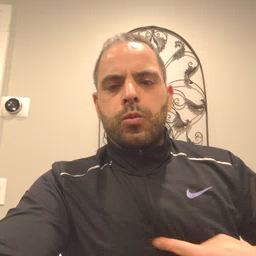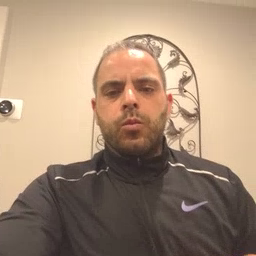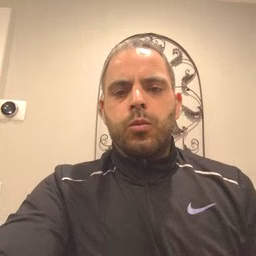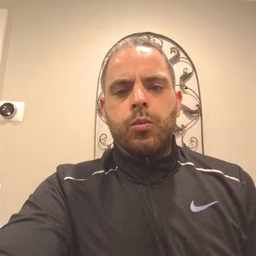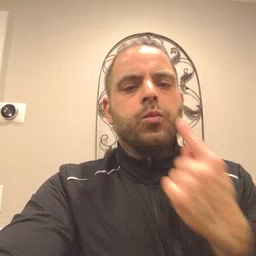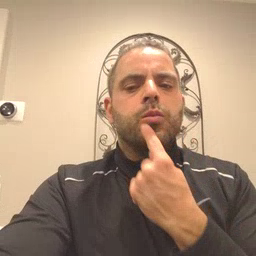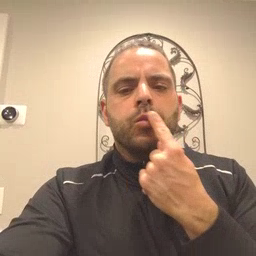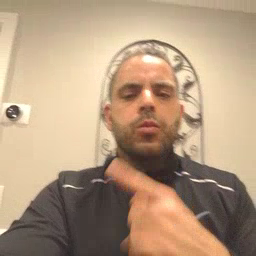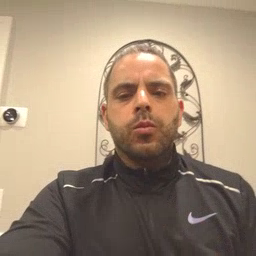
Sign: lips